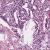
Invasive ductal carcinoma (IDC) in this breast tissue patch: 1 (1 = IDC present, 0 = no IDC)